Question: It is a simple stupid question, but i cant find any info on the web.
I have an android app with a custom dialog. The dialog has the default grey 1px border. But it also has a black border around that grey line.
I want to remove the black part.
the dialog is made in xml and i call:
dialog.setContentView(R.layout.xxxxx);
as soon as i do that the black border is there. However the xml has not a background color set. also a transparant color in the xml doesn't helps.
if i do not call setcontentview. then a small dialog appears but without a strange border.

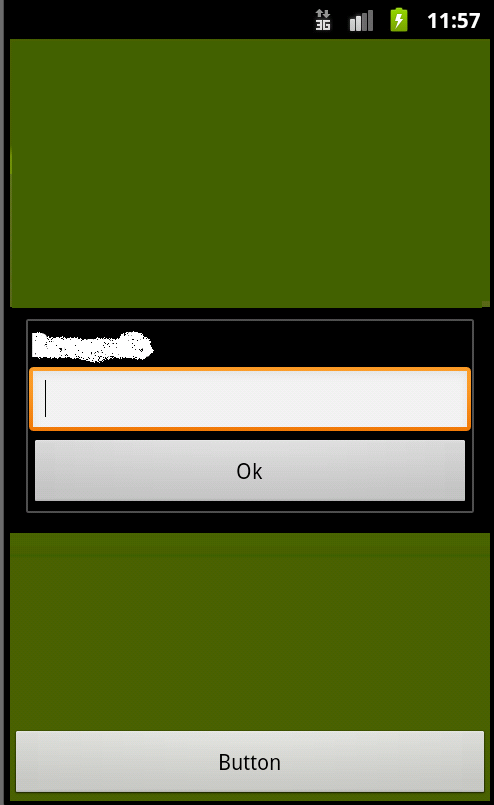
Answer: Problem found.
I made a new layoutparameter object. I put the heigth en width in it. and put the paramters in the dialog.
But i should get the layoutparameters from the dialogobject. and changed the heigt and width in there.
I used:
WindowManager.LayoutParams lp = new WindowManager.LayoutParams();
But needed to use:
WindowManager.LayoutParams lp = dialog.getWindow().getAttributes();
so problem solved